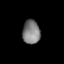
Tissue: lung
Cell type: Fibroblasts
Senescence score: 0.6528
Nuclear area (px): 413
Mean DAPI intensity: 126.041